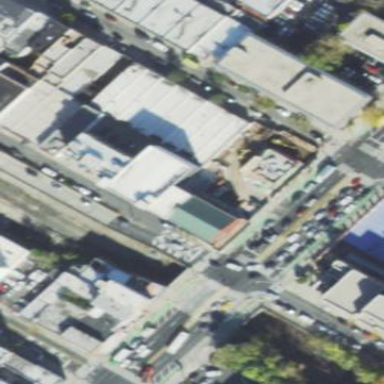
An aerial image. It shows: Storage rental shop located in building.